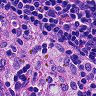
Metastatic tissue present: no